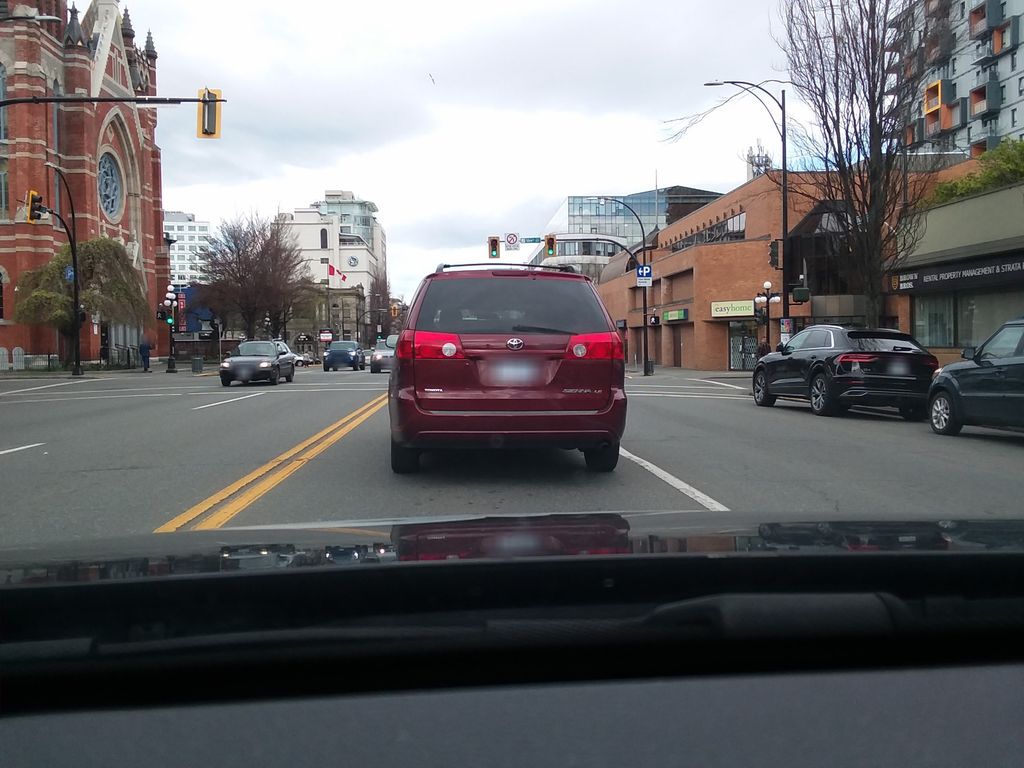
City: victoria